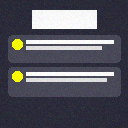
Screen state: on